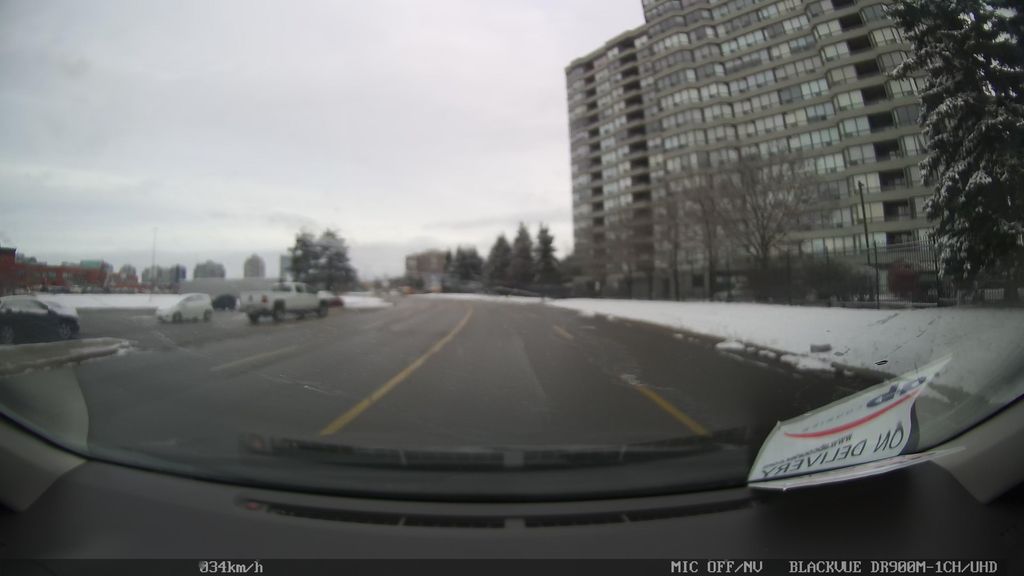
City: toronto